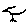
Label: bird